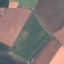
Land use / land cover: AnnualCrop